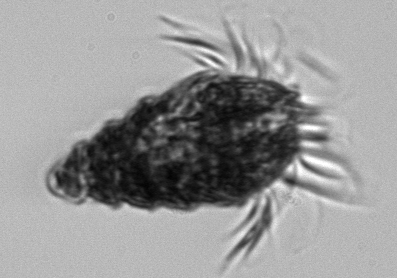
Label: Laboea_strobila